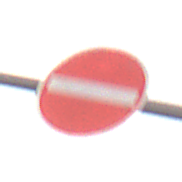
Verkehrszeichen: VerbotDerEinfahrt
Umgebung: Outdoor, Nature
Tageszeit: SunriseSunset
Wetter: PartlyCloudy
Licht: Natural
Jahreszeit: NotSpecified
Kontrast: LowContrast